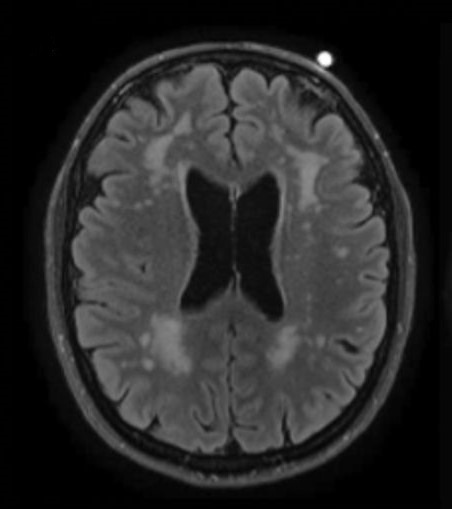
Label: notumor